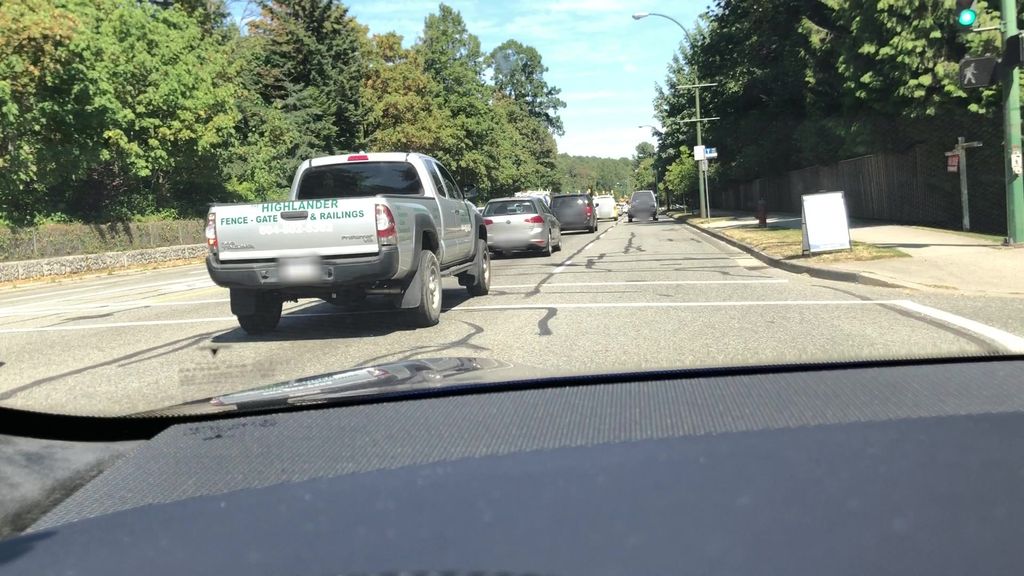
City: vancouver